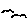
Label: bird